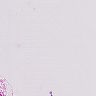
Metastatic tissue present: no